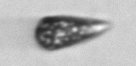
Label: Euglena